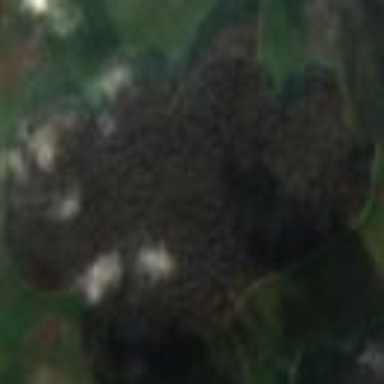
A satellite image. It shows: Forest with broadleaved trees.